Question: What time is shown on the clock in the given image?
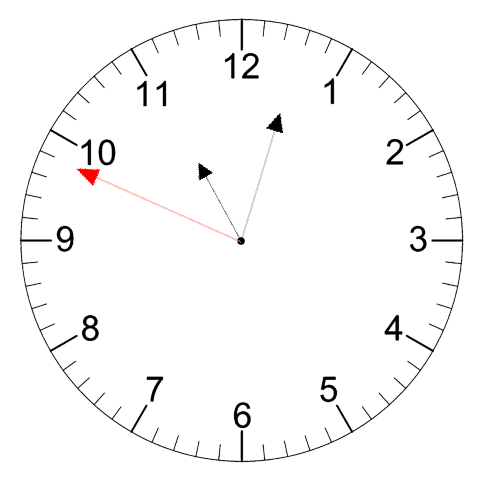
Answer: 11:02:49